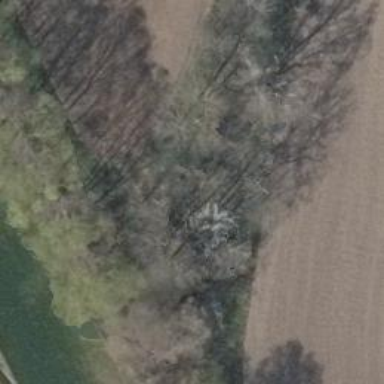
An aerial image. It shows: Abandoned railway with historical significance.